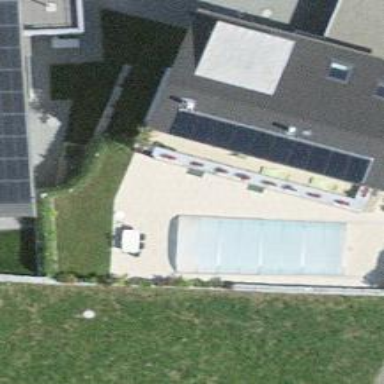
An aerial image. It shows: Solar power generator with photovoltaic panels.